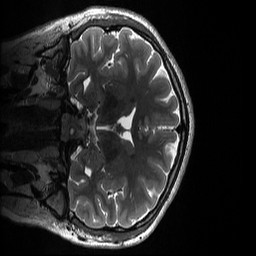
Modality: T2w
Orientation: coronal
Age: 19
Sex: male